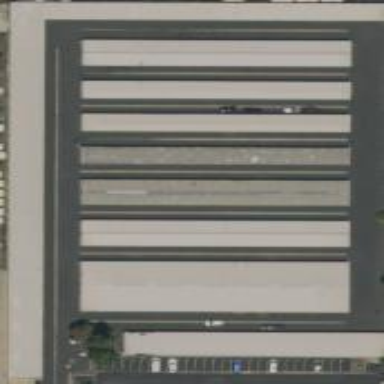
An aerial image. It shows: Warehouse building used for warehousing.